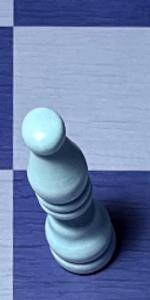
Label: Bishop_White